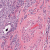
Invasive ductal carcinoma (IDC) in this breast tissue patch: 1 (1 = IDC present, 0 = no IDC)